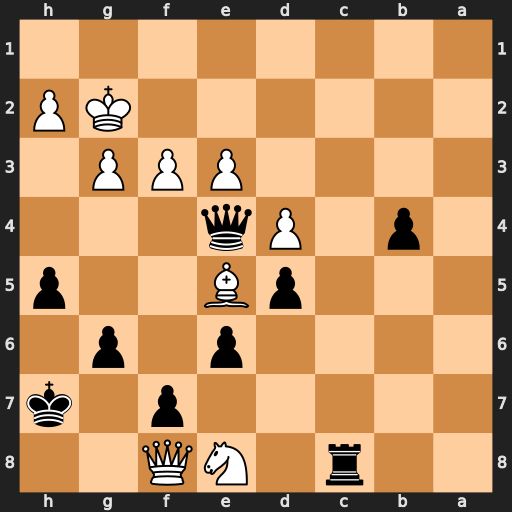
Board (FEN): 2r1NQ2/5p1k/4p1p1/3pB2p/1p1Pq3/4PPP1/6KP/8
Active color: b
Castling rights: -
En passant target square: -
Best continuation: Rc2+ Kh3 Qf5+ g4 Qxf3+ Bg3 Qxg4#